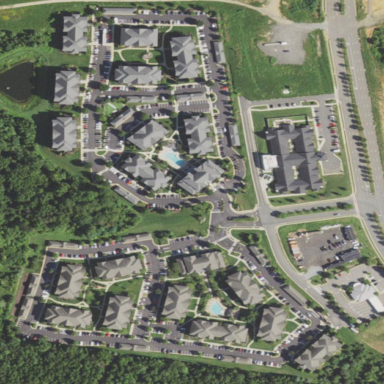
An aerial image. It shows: Residential area with apartments.